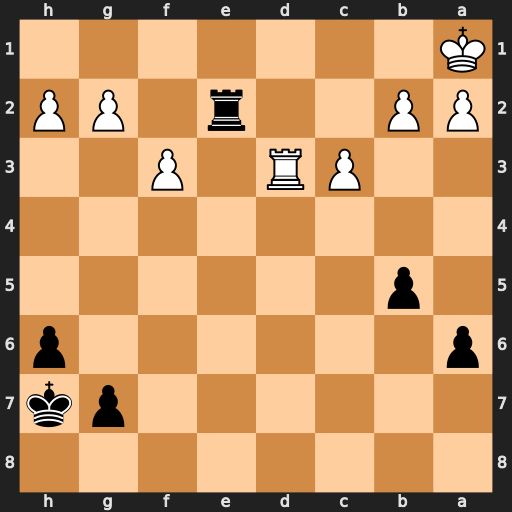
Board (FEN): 8/6pk/p6p/1p6/8/2PR1P2/PP2r1PP/K7
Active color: b
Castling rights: -
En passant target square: -
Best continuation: Re1+ Rd1 Rxd1#